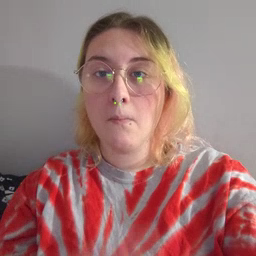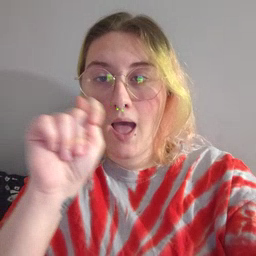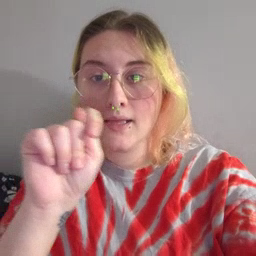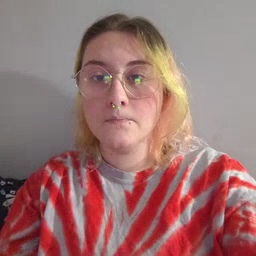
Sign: potty